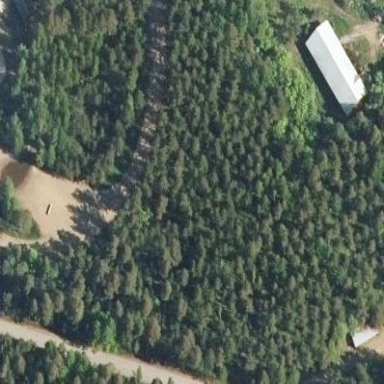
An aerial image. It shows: Evergreen needle-leaved woodland.